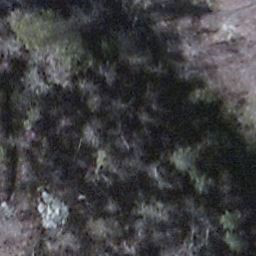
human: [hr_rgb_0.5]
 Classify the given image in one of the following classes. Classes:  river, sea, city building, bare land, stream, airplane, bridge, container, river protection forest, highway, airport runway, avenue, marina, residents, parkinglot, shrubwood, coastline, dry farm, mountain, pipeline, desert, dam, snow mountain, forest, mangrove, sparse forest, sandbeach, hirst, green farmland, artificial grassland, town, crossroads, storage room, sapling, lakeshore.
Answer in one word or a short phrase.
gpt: shrubwood